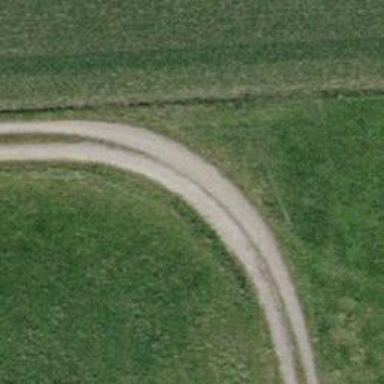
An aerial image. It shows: Unpaved track with grade2 tracktype.